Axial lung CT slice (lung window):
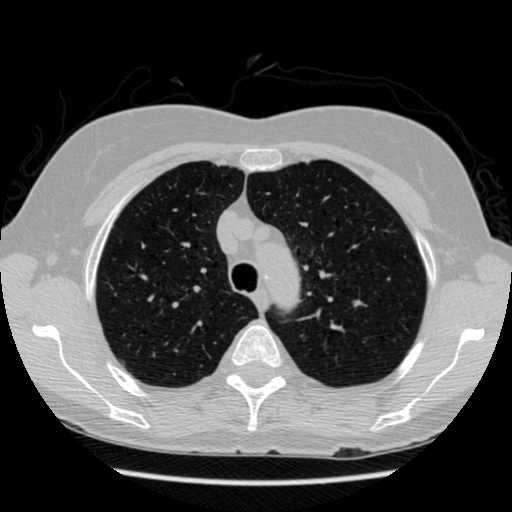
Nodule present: no